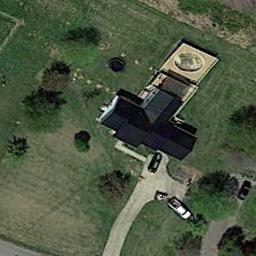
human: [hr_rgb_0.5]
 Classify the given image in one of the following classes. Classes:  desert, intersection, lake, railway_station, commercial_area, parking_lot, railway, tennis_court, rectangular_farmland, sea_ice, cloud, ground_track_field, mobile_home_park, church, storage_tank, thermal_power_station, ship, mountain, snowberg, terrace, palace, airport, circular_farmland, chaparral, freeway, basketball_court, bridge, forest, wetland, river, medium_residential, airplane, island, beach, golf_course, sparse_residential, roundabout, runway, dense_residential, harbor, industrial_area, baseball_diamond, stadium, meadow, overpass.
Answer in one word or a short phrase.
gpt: sparse_residential